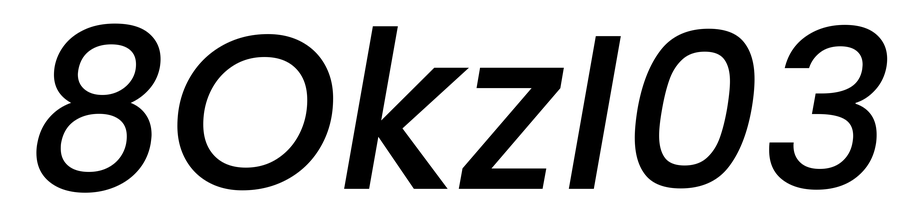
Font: Poppins-MediumItalic